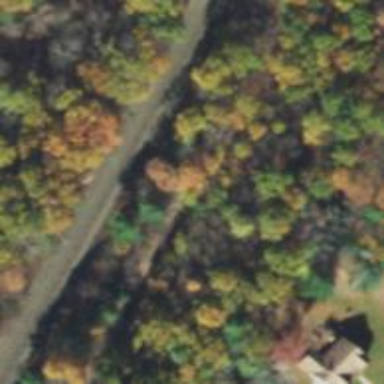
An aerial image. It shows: Abandoned railway track with grade2 tracktype.